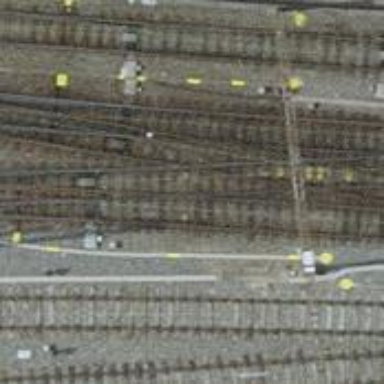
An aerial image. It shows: Single-track electrified railway service yard with contact line for trains.